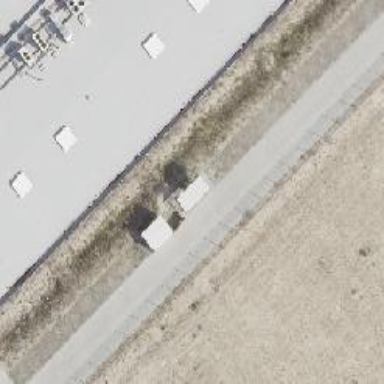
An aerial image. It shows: Minor distribution power substation.